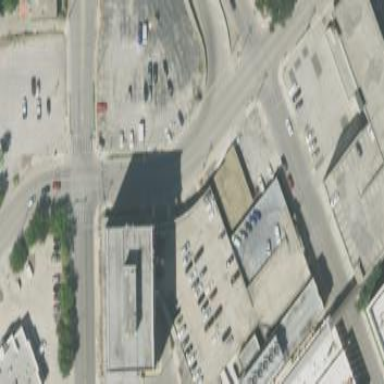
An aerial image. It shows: Multi-storey parking building.